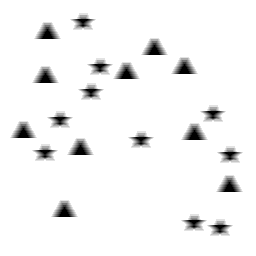
Squares: 0
Triangles: 10
Stars: 10
Total shapes: 20